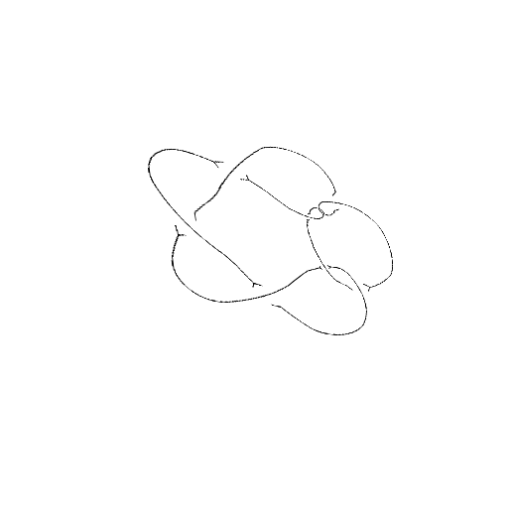
Crossing number: 9